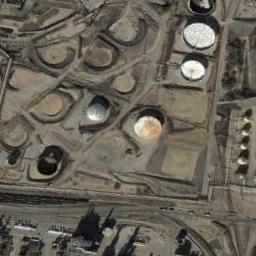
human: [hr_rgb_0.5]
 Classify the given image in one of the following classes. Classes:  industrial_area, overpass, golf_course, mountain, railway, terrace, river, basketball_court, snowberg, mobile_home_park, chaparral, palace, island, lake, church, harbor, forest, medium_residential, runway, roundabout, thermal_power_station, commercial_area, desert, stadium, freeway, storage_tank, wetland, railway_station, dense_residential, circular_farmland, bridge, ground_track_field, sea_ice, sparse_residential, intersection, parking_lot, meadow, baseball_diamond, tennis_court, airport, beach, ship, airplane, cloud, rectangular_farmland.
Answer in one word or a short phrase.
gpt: storage_tank